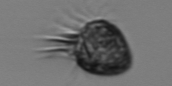
Label: Ciliophora